Question: I am getting a spin lock error whenever I send my application to the background. Here is the code I have when the application is minimized:
'''
- (void)applicationDidEnterBackground:(UIApplication *)application
{
// Use this method to release shared resources, save user data, invalidate timers, and store enough application state information to restore your application to its current state in case it is terminated later.
// If your application supports background execution, this method is called instead of applicationWillTerminate: when the user quits.
if (savedResults || savedSchedule || watchingClasses || professors) {
NSArray *paths = NSSearchPathForDirectoriesInDomains(NSDocumentDirectory, NSUserDomainMask, YES);
NSString *docDir = [paths objectAtIndex:0];
NSString *fullPath = [docDir stringByAppendingFormat:@"/%@", kFileName];
NSMutableArray *array = [NSMutableArray arrayWithCapacity:4];
if (!savedResults) {
[array addObject:[NSNull null]];
}else {
[array addObject:savedResults];
}
if (!savedSchedule) {
[array addObject:[NSNull null]];
}else {
[array addObject:savedSchedule];
}
if (!watchingClasses) {
[array addObject:[NSNull null]];
}else {
[array addObject:watchingClasses];
}
if (!serverAnnouncements) {
[array addObject:[NSNull null]];
}else {
[array addObject:serverAnnouncements];
}if (!professors) {
[array addObject:[NSNull null]];
}else {
[array addObject:professors];
}
[NSKeyedArchiver archiveRootObject:[array copy] toFile:fullPath];
}
//close connection
if (outputStream) {
if ([outputStream hasSpaceAvailable]) {
dispatch_queue_t task = dispatch_queue_create("Close Connection", nil);
NSString *str = @"_CLOSE_CONNECTION*
";
NSData *dataToSend = [[NSData alloc] initWithData:[str dataUsingEncoding:NSUTF8StringEncoding]];
dispatch_async(task, ^{
[outputStream write:[dataToSend bytes] maxLength:[dataToSend length]];
});
}
}
[inputStream close];
[outputStream close];
inputStream = nil;
outputStream = nil;
[inputStream removeFromRunLoop:[NSRunLoop currentRunLoop] forMode:NSDefaultRunLoopMode];
[outputStream removeFromRunLoop:[NSRunLoop currentRunLoop] forMode:NSDefaultRunLoopMode];
initializedSocket = NO;
[FlurryAds setAdDelegate:nil];
}
'''
I am getting an EXC_BAD_ACCESS on the ouputStream write method. I am attaching screenshots as well.
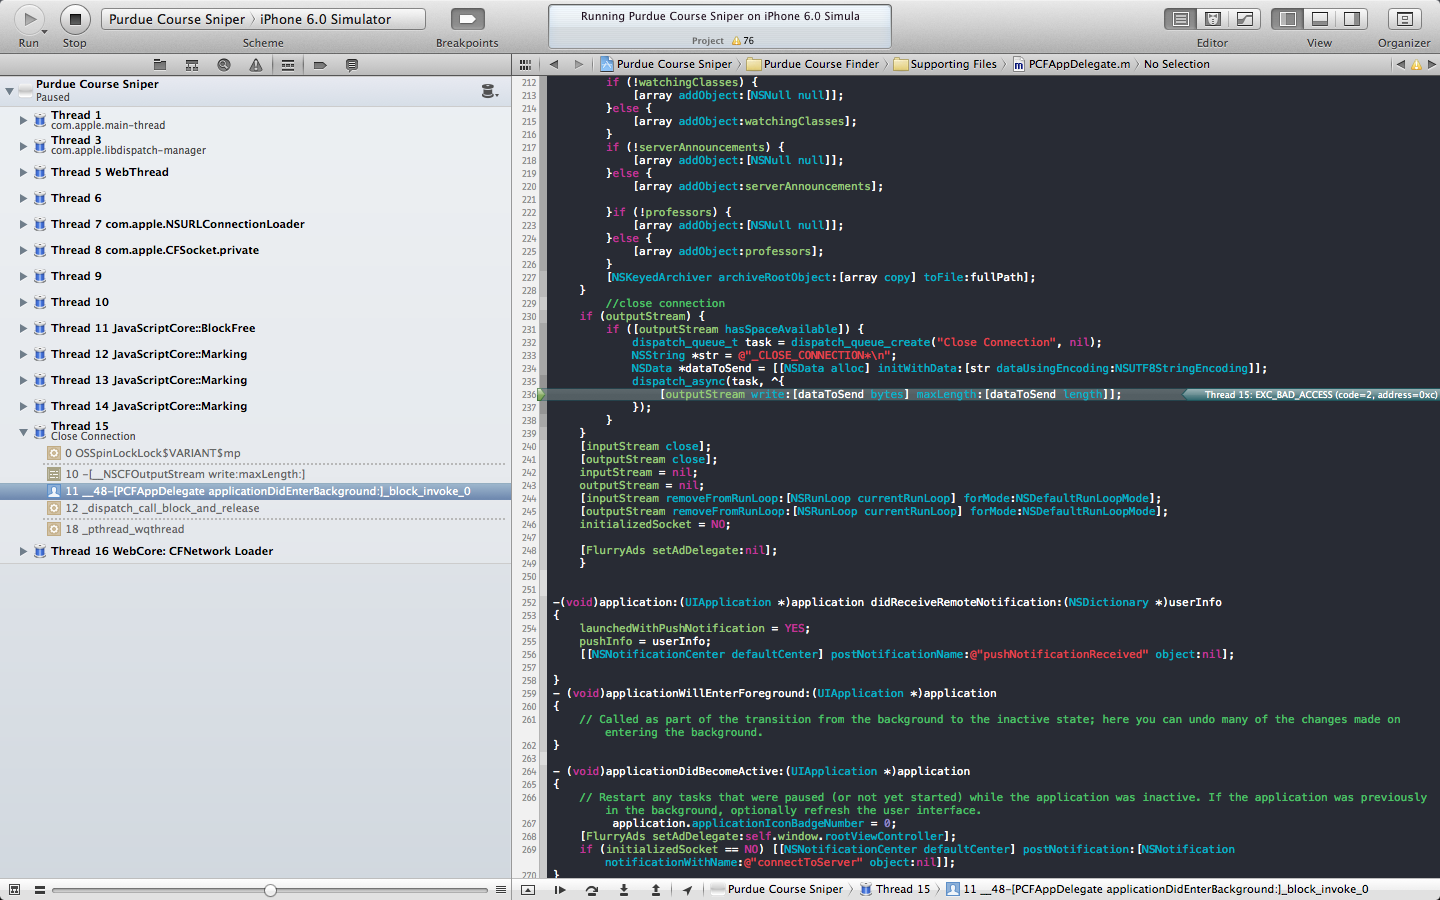
Answer: Looks like a dangling pointer.
The stream is being referenced in an ivar, and so your dispatched block only retains 'self', not 'self->outputStream'. When you clear the ivar just after the block is dispatched, the only strong reference to it is gone and the stream is deallocated while still in use, resulting in a crash.
To avoid the problem, ensure that your block maintains a strong reference to the stream by using a locally-scoped variable instead of an ivar:
'''
NSOutputStream *os = self->outputStream;
dispatch_async
(
...,
^ {
[os write:...];
}
);
'''
Note that creating a dispatch queue here for this one block is not meaningful; you should just use the global queue.